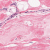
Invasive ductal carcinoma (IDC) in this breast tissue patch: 0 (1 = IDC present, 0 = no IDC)